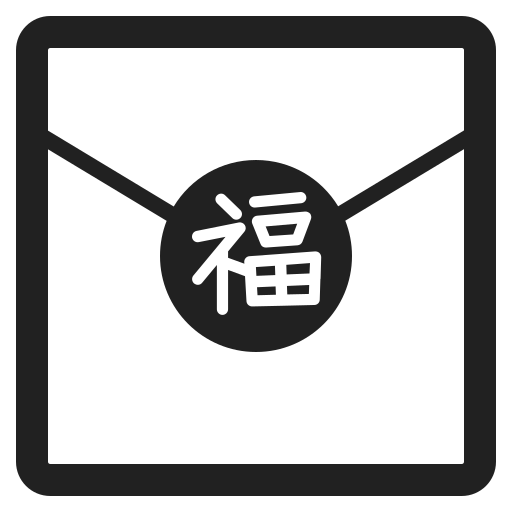
red envelope high contrast